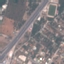
Land use / land cover: Highway